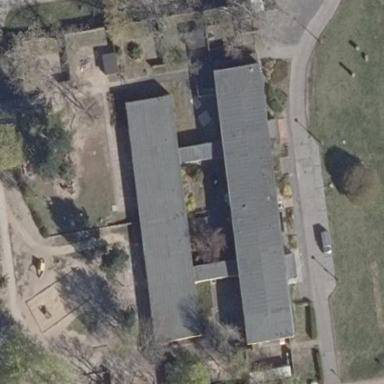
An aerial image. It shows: Kindergarten.